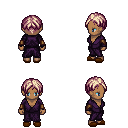
a pixel art fantasy rpg character, female body template, human, dark skin, purple robe, metal pants, white blonde parted hairstyle, leather bracers, brown slippers, four views (front, back, left, right), 2x2 character sprite sheet, small pixel art, hard edges, no anti-aliasing